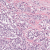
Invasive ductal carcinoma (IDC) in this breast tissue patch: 1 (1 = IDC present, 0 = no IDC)